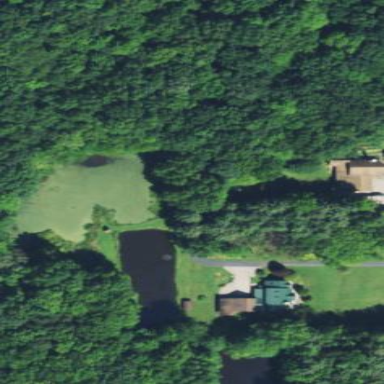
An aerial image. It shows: Pond surrounded by natural water.